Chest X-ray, PA view. Patient: 64 years old, sex M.
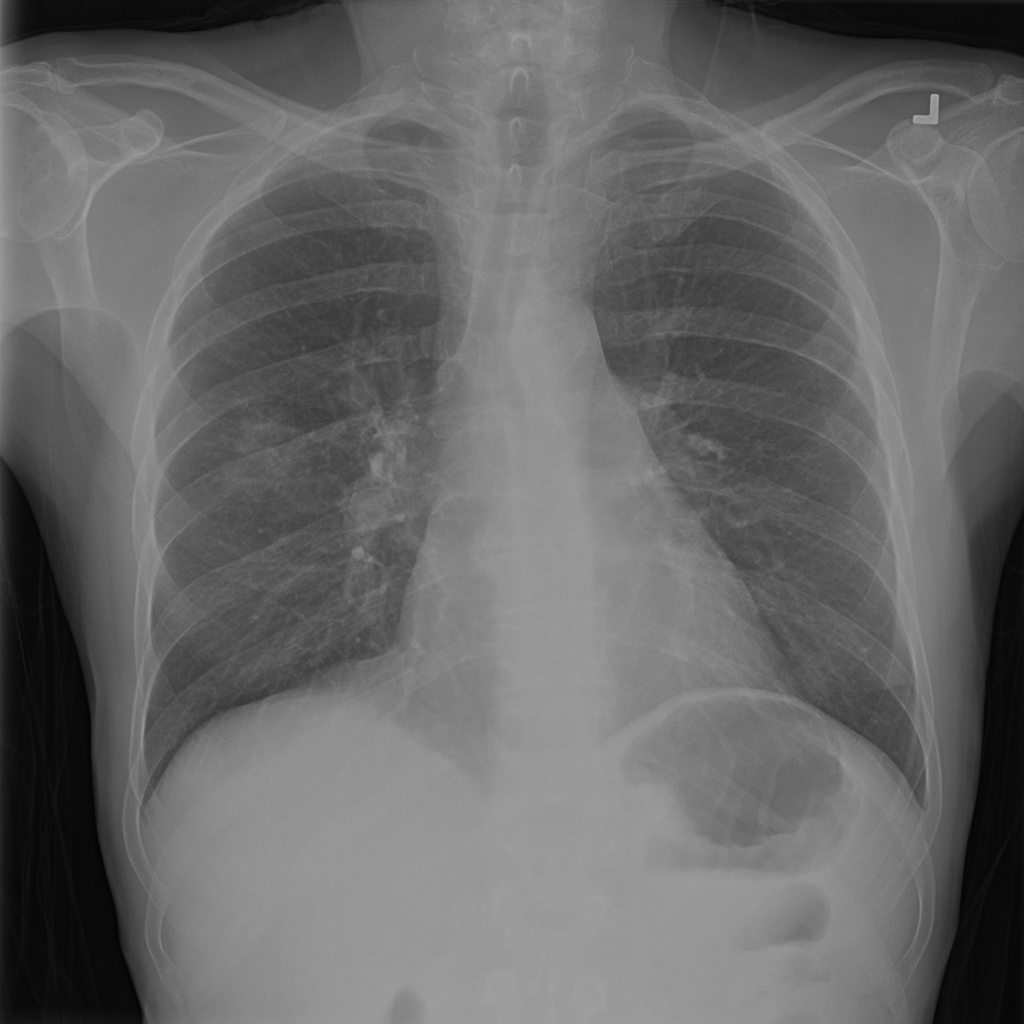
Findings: Infiltration, Pneumonia